Question: We have a container with known size.
Inside, we have content with unknown height.
We need to contain that content in the container while centered horizontally and vertically.
The content consists of blocks: label, image, label:

I managed to accomplish this for content shorter than the container, however no luck in the other case.
Example: <URL>
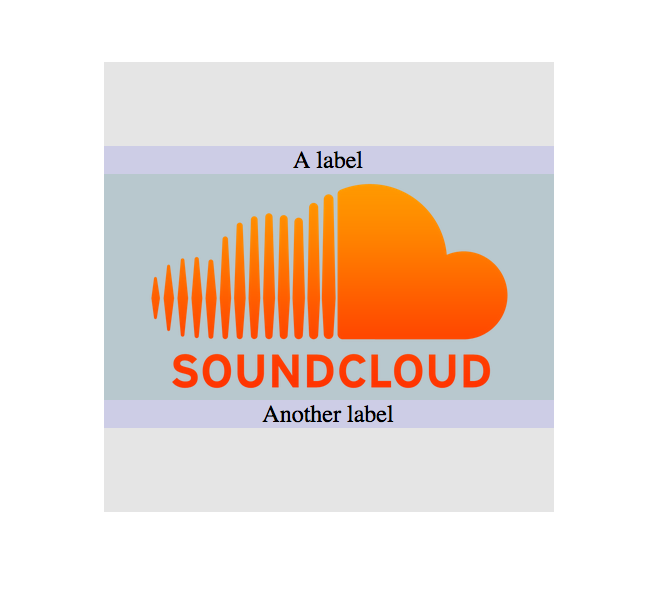
Answer: '''
#content-wrapper {
text-align: center;
height: 200px;
width: 200px;
display: table;
}
#img-wrapper {
width: 100%;
height: 100%;
vertical-align: middle;
display: table-cell;
}
#img-wrapper label {
display: block;
height: 25px;
line-height: 25px;
}
#img-wrapper img {
max-height: 150px;
}
'''
<URL>